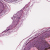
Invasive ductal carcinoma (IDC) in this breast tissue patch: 0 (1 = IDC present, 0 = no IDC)